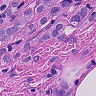
Metastatic tissue present: yes